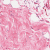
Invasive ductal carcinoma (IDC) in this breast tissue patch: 0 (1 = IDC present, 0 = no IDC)